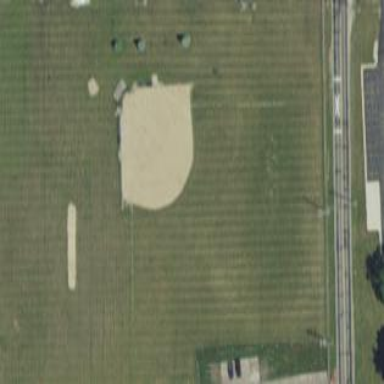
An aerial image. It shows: Grass pitch suitable for baseball and soccer activities.